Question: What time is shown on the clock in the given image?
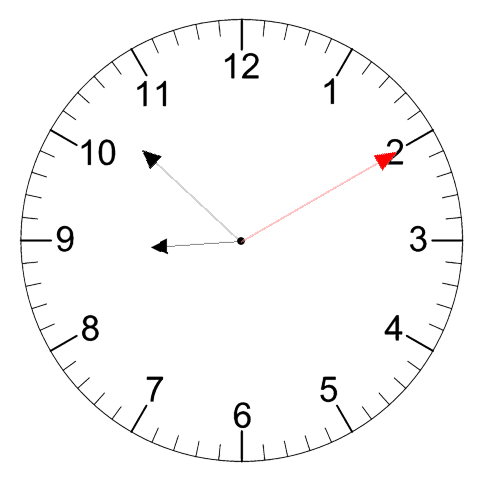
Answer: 08:52:10